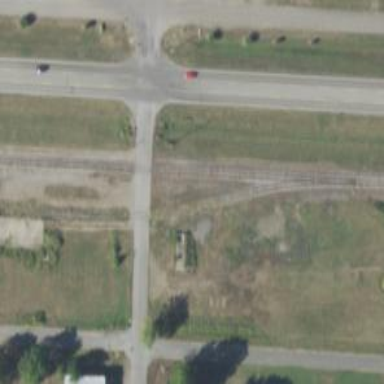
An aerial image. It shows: Level crossing along the railway.